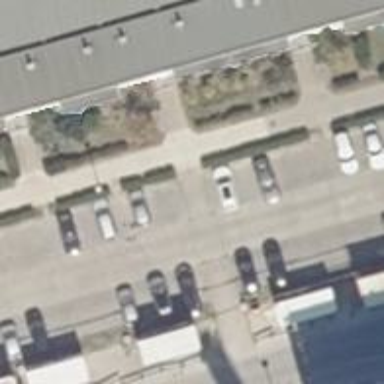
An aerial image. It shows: Concrete parking aisle designated as service road.